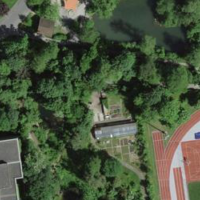
EUNIS habitat code: 53
Species observed at this site:
Rhamnus cathartica
Lapsana communis
Streptopelia decaocto
Passer domesticus
Euphorbia cyparissias
Lamium galeobdolon
Cornus sanguinea
Phragmites australis
Lycopus europaeus
Geranium sanguineum
Milvus milvus
Motacilla alba
Circaea lutetiana